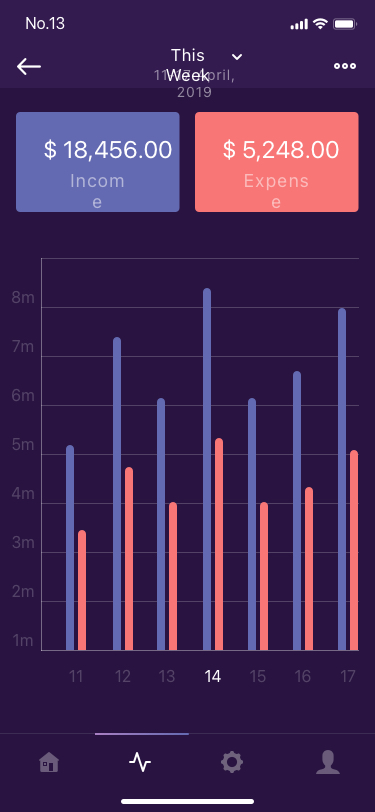
Text in this UI design:
Add To Cart
Details
Arctis Pro Wireless
$3,299.00
In the last five to six years the FTA satellite receiver has become an everyday household electronic device. People all over the world are buying free to air receivers because of their growing and always.





Single Product